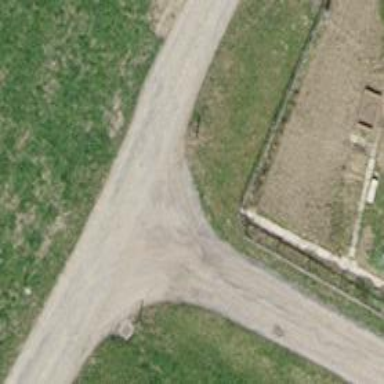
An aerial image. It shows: Unclassified road.